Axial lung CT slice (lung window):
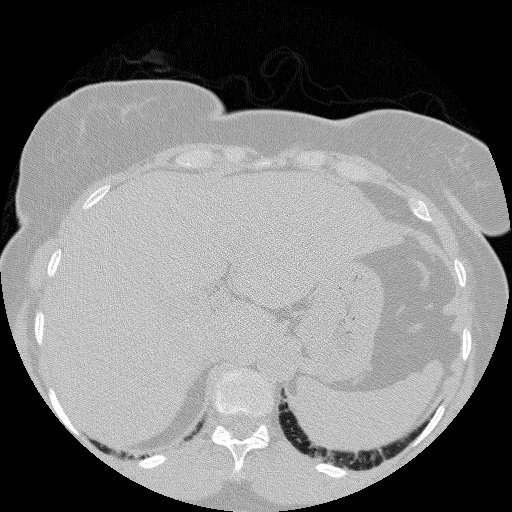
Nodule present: no